Question: I'm working on a project that generates on the backend a table which contains the months in the first line and the days of that months in the row below (see image).

When I click on a date cell, I need to get the name of the month from the '<th>' above the clicked '<td>'. The problem is that the '<th>'s all have different 'colspan' values. I can't change the backend script, so I need to do this client-side with JavaScript.
Here there is an example of the table, and a function I started to handle the click:
'''
var day = -1;
function selectDay(day) {
console.log(day.innerHTML);
console.log(day.attributes.alt.nodeValue);
}
'''
'''
.calendar {
position: absolute;
width: 98vw;
margin-left: 1vw;
margin-right: 1vw;
overflow-x: auto;
white-space: nowrap;
border: 1px solid black;
}
body {
font-family: "Verdana", Geneva, sans-serif;
}
.calendar {
white-space: nowrap;
}
.calendar table tr th, td {
border: 1px solid black;
text-align: center;
padding: 10px;
min-width: 21px;
text-shadow: 0px 0px 10px #fff;
}
'''
'''
<div class="calendar"><!--class="active"-->
<table>
<tbody><tr> <th colspan="24" style="background-color: #1b1bef ;">Settembre 2019</th> <th colspan="31" style="background-color: #4112a0 ;">Ottobre 2019</th> <th colspan="30" style="background-color: #761ca2 ;">Novembre 2019</th> <th colspan="31" style="background-color: #b23593 ;">Dicembre 2019</th> <th colspan="31" style="background-color: #ed008c ;">Gennaio 2020</th> <th colspan="29" style="background-color: #d0191b ;">Febbraio 2020</th> <th colspan="31" style="background-color: #f06730 ;">Marzo 2020</th> <th colspan="30" style="background-color: #f08622 ;">Aprile 2020</th> <th colspan="31" style="background-color: #e9eb28 ;">Maggio 2020</th> <th colspan="30" style="background-color: #b4e742 ;">Giugno 2020</th> <th colspan="31" style="background-color: #5fc650 ;">Luglio 2020</th> <th colspan="31" style="background-color: #1fa5a6 ;">Agosto 2020</th> <th colspan="30" style="background-color: #1b1bef ;">Settembre 2020</th> <th colspan="31" style="background-color: #4112a0 ;">Ottobre 2020</th> <th colspan="30" style="background-color: #761ca2 ;">Novembre 2020</th> <th colspan="31" style="background-color: #b23593 ;">Dicembre 2020</th> </tr> <tr> <td onclick="selectDay(this)" alt="something somethig"> 7 </td> <td onclick="selectDay(this)" alt="something somethig"> 8 </td> <td onclick="selectDay(this)" alt="something somethig"> 9 </td> <td onclick="selectDay(this)" alt="something somethig"> 10 </td> <td onclick="selectDay(this)" alt="something somethig"> 11 </td> <td onclick="selectDay(this)" alt="something somethig"> 12 </td> <td onclick="selectDay(this)" alt="something somethig"> 13 </td> <td onclick="selectDay(this)" alt="something somethig"> 14 </td> <td onclick="selectDay(this)" alt="something somethig"> 15 </td> <td onclick="selectDay(this)" alt="something somethig"> 16 </td> <td onclick="selectDay(this)" alt="something somethig"> 17 </td> <td onclick="selectDay(this)" alt="something somethig"> 18 </td> <td onclick="selectDay(this)" alt="something somethig"> 19 </td> <td onclick="selectDay(this)" alt="something somethig"> 20 </td> <td onclick="selectDay(this)" alt="something somethig"> 21 </td> <td onclick="selectDay(this)" alt="something somethig"> 22 </td> <td onclick="selectDay(this)" alt="something somethig"> 23 </td> <td onclick="selectDay(this)" alt="something somethig"> 24 </td> <td onclick="selectDay(this)" alt="something somethig"> 25 </td> <td onclick="selectDay(this)" alt="something somethig"> 26 </td> <td onclick="selectDay(this)" alt="something somethig"> 27 </td> <td onclick="selectDay(this)" alt="something somethig"> 28 </td> <td onclick="selectDay(this)" alt="something somethig"> 29 </td> <td onclick="selectDay(this)" alt="something somethig"> 30 </td> <td onclick="selectDay(this)"> 1 </td> <td onclick="selectDay(this)"> 2 </td> <td onclick="selectDay(this)"> 3 </td> <td onclick="selectDay(this)"> 4 </td> <td onclick="selectDay(this)"> 5 </td> <td onclick="selectDay(this)"> 6 </td> <td onclick="selectDay(this)"> 7 </td> <td onclick="selectDay(this)"> 8 </td> <td onclick="selectDay(this)"> 9 </td> <td onclick="selectDay(this)"> 10 </td> <td onclick="selectDay(this)"> 11 </td> <td onclick="selectDay(this)"> 12 </td> <td onclick="selectDay(this)"> 13 </td> <td onclick="selectDay(this)"> 14 </td> <td onclick="selectDay(this)"> 15 </td> <td onclick="selectDay(this)"> 16 </td> <td onclick="selectDay(this)"> 17 </td> <td onclick="selectDay(this)"> 18 </td> <td onclick="selectDay(this)"> 19 </td> <td onclick="selectDay(this)"> 20 </td> <td onclick="selectDay(this)"> 21 </td> <td onclick="selectDay(this)"> 22 </td> <td onclick="selectDay(this)"> 23 </td> <td onclick="selectDay(this)"> 24 </td> <td onclick="selectDay(this)"> 25 </td> <td onclick="selectDay(this)"> 26 </td> <td onclick="selectDay(this)"> 27 </td> <td onclick="selectDay(this)"> 28 </td> <td onclick="selectDay(this)"> 29 </td> <td onclick="selectDay(this)"> 30 </td> <td onclick="selectDay(this)"> 31 </td> <td onclick="selectDay(this)"> 1 </td> <td onclick="selectDay(this)"> 2 </td> <td onclick="selectDay(this)"> 3 </td> <td onclick="selectDay(this)"> 4 </td> <td onclick="selectDay(this)"> 5 </td> <td onclick="selectDay(this)"> 6 </td> <td onclick="selectDay(this)"> 7 </td> <td onclick="selectDay(this)"> 8 </td> <td onclick="selectDay(this)"> 9 </td> <td onclick="selectDay(this)"> 10 </td> <td onclick="selectDay(this)"> 11 </td> <td onclick="selectDay(this)"> 12 </td> <td onclick="selectDay(this)"> 13 </td> <td onclick="selectDay(this)"> 14 </td> <td onclick="selectDay(this)"> 15 </td> <td onclick="selectDay(this)"> 16 </td> <td onclick="selectDay(this)"> 17 </td> <td onclick="selectDay(this)"> 18 </td> <td onclick="selectDay(this)"> 19 </td> <td onclick="selectDay(this)"> 20 </td> <td onclick="selectDay(this)"> 21 </td> <td onclick="selectDay(this)"> 22 </td> <td onclick="selectDay(this)"> 23 </td> <td onclick="selectDay(this)"> 24 </td> <td onclick="selectDay(this)"> 25 </td> <td onclick="selectDay(this)"> 26 </td> <td onclick="selectDay(this)"> 27 </td> <td onclick="selectDay(this)"> 28 </td> <td onclick="selectDay(this)"> 29 </td> <td onclick="selectDay(this)"> 30 </td> <td onclick="selectDay(this)"> 1 </td> <td onclick="selectDay(this)"> 2 </td> <td onclick="selectDay(this)"> 3 </td> <td onclick="selectDay(this)"> 4 </td> <td onclick="selectDay(this)"> 5 </td> <td onclick="selectDay(this)"> 6 </td> <td onclick="selectDay(this)"> 7 </td> <td onclick="selectDay(this)"> 8 </td> <td onclick="selectDay(this)"> 9 </td> <td onclick="selectDay(this)"> 10 </td> <td onclick="selectDay(this)"> 11 </td> <td onclick="selectDay(this)"> 12 </td> <td onclick="selectDay(this)"> 13 </td> <td onclick="selectDay(this)"> 14 </td> <td onclick="selectDay(this)"> 15 </td> <td onclick="selectDay(this)"> 16 </td> <td onclick="selectDay(this)"> 17 </td> <td onclick="selectDay(this)"> 18 </td> <td onclick="selectDay(this)"> 19 </td> <td onclick="selectDay(this)"> 20 </td> <td onclick="selectDay(this)"> 21 </td> <td onclick="selectDay(this)"> 22 </td> <td onclick="selectDay(this)"> 23 </td> <td onclick="selectDay(this)"> 24 </td> <td onclick="selectDay(this)"> 25 </td> <td onclick="selectDay(this)"> 26 </td> <td onclick="selectDay(this)"> 27 </td> <td onclick="selectDay(this)"> 28 </td> <td onclick="selectDay(this)"> 29 </td> <td onclick="selectDay(this)"> 30 </td> <td onclick="selectDay(this)"> 31 </td> <td onclick="selectDay(this)"> 1 </td> <td onclick="selectDay(this)"> 2 </td> <td onclick="selectDay(this)"> 3 </td> <td onclick="selectDay(this)"> 4 </td> <td onclick="selectDay(this)"> 5 </td> <td onclick="selectDay(this)"> 6 </td> <td onclick="selectDay(this)"> 7 </td> <td onclick="selectDay(this)"> 8 </td> <td onclick="selectDay(this)"> 9 </td> <td onclick="selectDay(this)"> 10 </td> <td onclick="selectDay(this)"> 11 </td> <td onclick="selectDay(this)"> 12 </td> <td onclick="selectDay(this)"> 13 </td> <td onclick="selectDay(this)"> 14 </td> <td onclick="selectDay(this)"> 15 </td> <td onclick="selectDay(this)"> 16 </td> <td onclick="selectDay(this)"> 17 </td> <td onclick="selectDay(this)"> 18 </td> <td onclick="selectDay(this)"> 19 </td> <td onclick="selectDay(this)"> 20 </td> <td onclick="selectDay(this)"> 21 </td> <td onclick="selectDay(this)"> 22 </td> <td onclick="selectDay(this)"> 23 </td> <td onclick="selectDay(this)"> 24 </td> <td onclick="selectDay(this)"> 25 </td> <td onclick="selectDay(this)"> 26 </td> <td onclick="selectDay(this)"> 27 </td> <td onclick="selectDay(this)"> 28 </td> <td onclick="selectDay(this)"> 29 </td> <td onclick="selectDay(this)"> 30 </td> <td onclick="selectDay(this)"> 31 </td> <td onclick="selectDay(this)"> 1 </td> <td onclick="selectDay(this)"> 2 </td> <td onclick="selectDay(this)"> 3 </td> <td onclick="selectDay(this)"> 4 </td> <td onclick="selectDay(this)"> 5 </td> <td onclick="selectDay(this)"> 6 </td> <td onclick="selectDay(this)"> 7 </td> <td onclick="selectDay(this)"> 8 </td> <td onclick="selectDay(this)"> 9 </td> <td onclick="selectDay(this)"> 10 </td> <td onclick="selectDay(this)"> 11 </td> <td onclick="selectDay(this)"> 12 </td> <td onclick="selectDay(this)"> 13 </td> <td onclick="selectDay(this)"> 14 </td> <td onclick="selectDay(this)"> 15 </td> <td onclick="selectDay(this)"> 16 </td> <td onclick="selectDay(this)"> 17 </td> <td onclick="selectDay(this)"> 18 </td> <td onclick="selectDay(this)"> 19 </td> <td onclick="selectDay(this)"> 20 </td> <td onclick="selectDay(this)"> 21 </td> <td onclick="selectDay(this)"> 22 </td> <td onclick="selectDay(this)"> 23 </td> <td onclick="selectDay(this)"> 24 </td> <td onclick="selectDay(this)"> 25 </td> <td onclick="selectDay(this)"> 26 </td> <td onclick="selectDay(this)"> 27 </td> <td onclick="selectDay(this)"> 28 </td> <td onclick="selectDay(this)"> 29 </td> <td onclick="selectDay(this)"> 1 </td> <td onclick="selectDay(this)"> 2 </td> <td onclick="selectDay(this)"> 3 </td> <td onclick="selectDay(this)"> 4 </td> <td onclick="selectDay(this)"> 5 </td> <td onclick="selectDay(this)"> 6 </td> <td onclick="selectDay(this)"> 7 </td> <td onclick="selectDay(this)"> 8 </td> <td onclick="selectDay(this)"> 9 </td> <td onclick="selectDay(this)"> 10 </td> <td onclick="selectDay(this)"> 11 </td> <td onclick="selectDay(this)"> 12 </td> <td onclick="selectDay(this)"> 13 </td> <td onclick="selectDay(this)"> 14 </td> <td onclick="selectDay(this)"> 15 </td> <td onclick="selectDay(this)"> 16 </td> <td onclick="selectDay(this)"> 17 </td> <td onclick="selectDay(this)"> 18 </td> <td onclick="selectDay(this)"> 19 </td> <td onclick="selectDay(this)"> 20 </td> <td onclick="selectDay(this)"> 21 </td> <td onclick="selectDay(this)"> 22 </td> <td onclick="selectDay(this)"> 23 </td> <td onclick="selectDay(this)"> 24 </td> <td onclick="selectDay(this)"> 25 </td> <td onclick="selectDay(this)"> 26 </td> <td onclick="selectDay(this)"> 27 </td> <td onclick="selectDay(this)"> 28 </td> <td onclick="selectDay(this)"> 29 </td> <td onclick="selectDay(this)"> 30 </td> <td onclick="selectDay(this)"> 31 </td> <td onclick="selectDay(this)"> 1 </td> <td onclick="selectDay(this)"> 2 </td> <td onclick="selectDay(this)"> 3 </td> <td onclick="selectDay(this)"> 4 </td> <td onclick="selectDay(this)"> 5 </td> <td onclick="selectDay(this)"> 6 </td> <td onclick="selectDay(this)"> 7 </td> <td onclick="selectDay(this)"> 8 </td> <td onclick="selectDay(this)"> 9 </td> <td onclick="selectDay(this)"> 10 </td> <td onclick="selectDay(this)"> 11 </td> <td onclick="selectDay(this)"> 12 </td> <td onclick="selectDay(this)"> 13 </td> <td onclick="selectDay(this)"> 14 </td> <td onclick="selectDay(this)"> 15 </td> <td onclick="selectDay(this)"> 16 </td> <td onclick="selectDay(this)"> 17 </td> <td onclick="selectDay(this)"> 18 </td> <td onclick="selectDay(this)"> 19 </td> <td onclick="selectDay(this)"> 20 </td> <td onclick="selectDay(this)"> 21 </td> <td onclick="selectDay(this)"> 22 </td> <td onclick="selectDay(this)"> 23 </td> <td onclick="selectDay(this)"> 24 </td> <td onclick="selectDay(this)"> 25 </td> <td onclick="selectDay(this)"> 26 </td> <td onclick="selectDay(this)"> 27 </td> <td onclick="selectDay(this)"> 28 </td> <td onclick="selectDay(this)"> 29 </td> <td onclick="selectDay(this)"> 30 </td> <td onclick="selectDay(this)"> 1 </td> <td onclick="selectDay(this)"> 2 </td> <td onclick="selectDay(this)"> 3 </td> <td onclick="selectDay(this)"> 4 </td> <td onclick="selectDay(this)"> 5 </td> <td onclick="selectDay(this)"> 6 </td> <td onclick="selectDay(this)"> 7 </td> <td onclick="selectDay(this)"> 8 </td> <td onclick="selectDay(this)"> 9 </td> <td onclick="selectDay(this)"> 10 </td> <td onclick="selectDay(this)"> 11 </td> <td onclick="selectDay(this)"> 12 </td> <td onclick="selectDay(this)"> 13 </td> <td onclick="selectDay(this)"> 14 </td> <td onclick="selectDay(this)"> 15 </td> <td onclick="selectDay(this)"> 16 </td> <td onclick="selectDay(this)"> 17 </td> <td onclick="selectDay(this)"> 18 </td> <td onclick="selectDay(this)"> 19 </td> <td onclick="selectDay(this)"> 20 </td> <td onclick="selectDay(this)"> 21 </td> <td onclick="selectDay(this)"> 22 </td> <td onclick="selectDay(this)"> 23 </td> <td onclick="selectDay(this)"> 24 </td> <td onclick="selectDay(this)"> 25 </td> <td onclick="selectDay(this)"> 26 </td> <td onclick="selectDay(this)"> 27 </td> <td onclick="selectDay(this)"> 28 </td> <td onclick="selectDay(this)"> 29 </td> <td onclick="selectDay(this)"> 30 </td> <td onclick="selectDay(this)"> 31 </td> <td onclick="selectDay(this)"> 1 </td> <td onclick="selectDay(this)"> 2 </td> <td onclick="selectDay(this)"> 3 </td> <td onclick="selectDay(this)"> 4 </td> <td onclick="selectDay(this)"> 5 </td> <td onclick="selectDay(this)"> 6 </td> <td onclick="selectDay(this)"> 7 </td> <td onclick="selectDay(this)"> 8 </td> <td onclick="selectDay(this)"> 9 </td> <td onclick="selectDay(this)"> 10 </td> <td onclick="selectDay(this)"> 11 </td> <td onclick="selectDay(this)"> 12 </td> <td onclick="selectDay(this)"> 13 </td> <td onclick="selectDay(this)"> 14 </td> <td onclick="selectDay(this)"> 15 </td> <td onclick="selectDay(this)"> 16 </td> <td onclick="selectDay(this)"> 17 </td> <td onclick="selectDay(this)"> 18 </td> <td onclick="selectDay(this)"> 19 </td> <td onclick="selectDay(this)"> 20 </td> <td onclick="selectDay(this)"> 21 </td> <td onclick="selectDay(this)"> 22 </td> <td onclick="selectDay(this)"> 23 </td> <td onclick="selectDay(this)"> 24 </td> <td onclick="selectDay(this)"> 25 </td> <td onclick="selectDay(this)"> 26 </td> <td onclick="selectDay(this)"> 27 </td> <td onclick="selectDay(this)"> 28 </td> <td onclick="selectDay(this)"> 29 </td> <td onclick="selectDay(this)"> 30 </td> <td onclick="selectDay(this)"> 1 </td> <td onclick="selectDay(this)"> 2 </td> <td onclick="selectDay(this)"> 3 </td> <td onclick="selectDay(this)"> 4 </td> <td onclick="selectDay(this)"> 5 </td> <td onclick="selectDay(this)"> 6 </td> <td onclick="selectDay(this)"> 7 </td> <td onclick="selectDay(this)"> 8 </td> <td onclick="selectDay(this)"> 9 </td> <td onclick="selectDay(this)"> 10 </td> <td onclick="selectDay(this)"> 11 </td> <td onclick="selectDay(this)"> 12 </td> <td onclick="selectDay(this)"> 13 </td> <td onclick="selectDay(this)"> 14 </td> <td onclick="selectDay(this)"> 15 </td> <td onclick="selectDay(this)"> 16 </td> <td onclick="selectDay(this)"> 17 </td> <td onclick="selectDay(this)"> 18 </td> <td onclick="selectDay(this)"> 19 </td> <td onclick="selectDay(this)"> 20 </td> <td onclick="selectDay(this)"> 21 </td> <td onclick="selectDay(this)"> 22 </td> <td onclick="selectDay(this)"> 23 </td> <td onclick="selectDay(this)"> 24 </td> <td onclick="selectDay(this)"> 25 </td> <td onclick="selectDay(this)"> 26 </td> <td onclick="selectDay(this)"> 27 </td> <td onclick="selectDay(this)"> 28 </td> <td onclick="selectDay(this)"> 29 </td> <td onclick="selectDay(this)"> 30 </td> <td onclick="selectDay(this)"> 31 </td> <td onclick="selectDay(this)"> 1 </td> <td onclick="selectDay(this)"> 2 </td> <td onclick="selectDay(this)"> 3 </td> <td onclick="selectDay(this)"> 4 </td> <td onclick="selectDay(this)"> 5 </td> <td onclick="selectDay(this)"> 6 </td> <td onclick="selectDay(this)"> 7 </td> <td onclick="selectDay(this)"> 8 </td> <td onclick="selectDay(this)"> 9 </td> <td onclick="selectDay(this)"> 10 </td> <td onclick="selectDay(this)"> 11 </td> <td onclick="selectDay(this)"> 12 </td> <td onclick="selectDay(this)"> 13 </td> <td onclick="selectDay(this)"> 14 </td> <td onclick="selectDay(this)"> 15 </td> <td onclick="selectDay(this)"> 16 </td> <td onclick="selectDay(this)"> 17 </td> <td onclick="selectDay(this)"> 18 </td> <td onclick="selectDay(this)"> 19 </td> <td onclick="selectDay(this)"> 20 </td> <td onclick="selectDay(this)"> 21 </td> <td onclick="selectDay(this)"> 22 </td> <td onclick="selectDay(this)"> 23 </td> <td onclick="selectDay(this)"> 24 </td> <td onclick="selectDay(this)"> 25 </td> <td onclick="selectDay(this)"> 26 </td> <td onclick="selectDay(this)"> 27 </td> <td onclick="selectDay(this)"> 28 </td> <td onclick="selectDay(this)"> 29 </td> <td onclick="selectDay(this)"> 30 </td> <td onclick="selectDay(this)"> 31 </td> <td onclick="selectDay(this)"> 1 </td> <td onclick="selectDay(this)"> 2 </td> <td onclick="selectDay(this)"> 3 </td> <td onclick="selectDay(this)"> 4 </td> <td onclick="selectDay(this)"> 5 </td> <td onclick="selectDay(this)"> 6 </td> <td onclick="selectDay(this)"> 7 </td> <td onclick="selectDay(this)"> 8 </td> <td onclick="selectDay(this)"> 9 </td> <td onclick="selectDay(this)"> 10 </td> <td onclick="selectDay(this)"> 11 </td> <td onclick="selectDay(this)"> 12 </td> <td onclick="selectDay(this)"> 13 </td> <td onclick="selectDay(this)"> 14 </td> <td onclick="selectDay(this)"> 15 </td> <td onclick="selectDay(this)"> 16 </td> <td onclick="selectDay(this)"> 17 </td> <td onclick="selectDay(this)"> 18 </td> <td onclick="selectDay(this)"> 19 </td> <td onclick="selectDay(this)"> 20 </td> <td onclick="selectDay(this)"> 21 </td> <td onclick="selectDay(this)"> 22 </td> <td onclick="selectDay(this)"> 23 </td> <td onclick="selectDay(this)"> 24 </td> <td onclick="selectDay(this)"> 25 </td> <td onclick="selectDay(this)"> 26 </td> <td onclick="selectDay(this)"> 27 </td> <td onclick="selectDay(this)"> 28 </td> <td onclick="selectDay(this)"> 29 </td> <td onclick="selectDay(this)"> 30 </td> <td onclick="selectDay(this)"> 1 </td> <td onclick="selectDay(this)"> 2 </td> <td onclick="selectDay(this)"> 3 </td> <td onclick="selectDay(this)"> 4 </td> <td onclick="selectDay(this)"> 5 </td> <td onclick="selectDay(this)"> 6 </td> <td onclick="selectDay(this)"> 7 </td> <td onclick="selectDay(this)"> 8 </td> <td onclick="selectDay(this)"> 9 </td> <td onclick="selectDay(this)"> 10 </td> <td onclick="selectDay(this)"> 11 </td> <td onclick="selectDay(this)"> 12 </td> <td onclick="selectDay(this)"> 13 </td> <td onclick="selectDay(this)"> 14 </td> <td onclick="selectDay(this)"> 15 </td> <td onclick="selectDay(this)"> 16 </td> <td onclick="selectDay(this)"> 17 </td> <td onclick="selectDay(this)"> 18 </td> <td onclick="selectDay(this)"> 19 </td> <td onclick="selectDay(this)"> 20 </td> <td onclick="selectDay(this)"> 21 </td> <td onclick="selectDay(this)"> 22 </td> <td onclick="selectDay(this)"> 23 </td> <td onclick="selectDay(this)"> 24 </td> <td onclick="selectDay(this)"> 25 </td> <td onclick="selectDay(this)"> 26 </td> <td onclick="selectDay(this)"> 27 </td> <td onclick="selectDay(this)"> 28 </td> <td onclick="selectDay(this)"> 29 </td> <td onclick="selectDay(this)"> 30 </td> <td onclick="selectDay(this)"> 31 </td> <td onclick="selectDay(this)"> 1 </td> <td onclick="selectDay(this)"> 2 </td> <td onclick="selectDay(this)"> 3 </td> <td onclick="selectDay(this)"> 4 </td> <td onclick="selectDay(this)"> 5 </td> <td onclick="selectDay(this)"> 6 </td> <td onclick="selectDay(this)"> 7 </td> <td onclick="selectDay(this)"> 8 </td> <td onclick="selectDay(this)"> 9 </td> <td onclick="selectDay(this)"> 10 </td> <td onclick="selectDay(this)"> 11 </td> <td onclick="selectDay(this)"> 12 </td> <td onclick="selectDay(this)"> 13 </td> <td onclick="selectDay(this)"> 14 </td> <td onclick="selectDay(this)"> 15 </td> <td onclick="selectDay(this)"> 16 </td> <td onclick="selectDay(this)"> 17 </td> <td onclick="selectDay(this)"> 18 </td> <td onclick="selectDay(this)"> 19 </td> <td onclick="selectDay(this)"> 20 </td> <td onclick="selectDay(this)"> 21 </td> <td onclick="selectDay(this)"> 22 </td> <td onclick="selectDay(this)"> 23 </td> <td onclick="selectDay(this)"> 24 </td> <td onclick="selectDay(this)"> 25 </td> <td onclick="selectDay(this)"> 26 </td> <td onclick="selectDay(this)"> 27 </td> <td onclick="selectDay(this)"> 28 </td> <td onclick="selectDay(this)"> 29 </td> <td onclick="selectDay(this)"> 30 </td> <td onclick="selectDay(this)"> 1 </td> <td onclick="selectDay(this)"> 2 </td> <td onclick="selectDay(this)"> 3 </td> <td onclick="selectDay(this)"> 4 </td> <td onclick="selectDay(this)"> 5 </td> <td onclick="selectDay(this)"> 6 </td> <td onclick="selectDay(this)"> 7 </td> <td onclick="selectDay(this)"> 8 </td> <td onclick="selectDay(this)"> 9 </td> <td onclick="selectDay(this)"> 10 </td> <td onclick="selectDay(this)"> 11 </td> <td onclick="selectDay(this)"> 12 </td> <td onclick="selectDay(this)"> 13 </td> <td onclick="selectDay(this)"> 14 </td> <td onclick="selectDay(this)"> 15 </td> <td onclick="selectDay(this)"> 16 </td> <td onclick="selectDay(this)"> 17 </td> <td onclick="selectDay(this)"> 18 </td> <td onclick="selectDay(this)"> 19 </td> <td onclick="selectDay(this)"> 20 </td> <td onclick="selectDay(this)"> 21 </td> <td onclick="selectDay(this)"> 22 </td> <td onclick="selectDay(this)"> 23 </td> <td onclick="selectDay(this)"> 24 </td> <td onclick="selectDay(this)"> 25 </td> <td onclick="selectDay(this)"> 26 </td> <td onclick="selectDay(this)"> 27 </td> <td onclick="selectDay(this)"> 28 </td> <td onclick="selectDay(this)"> 29 </td> <td onclick="selectDay(this)"> 30 </td> <td onclick="selectDay(this)"> 31 </td>
</tr></tbody></table>
</div>
'''
If anyone can help to make this work, thanks.
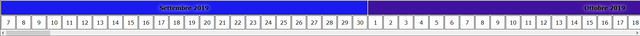
Answer: Like this:
'''
var day = -1;
function selectDay(day) {
// count the column index of the clicked day
var col = 0;
var el = day;
while((el = el.previousSibling) != null )
col++;
col++;
col/=2;
// use the colspan values to determine in which month we are
var months = document.querySelectorAll('th');
var j = 0;
while(col > 0){
col -= months[j].getAttribute('colspan');
j++;
}
var month = months[j-1];
console.log(day.innerHTML+month.innerHTML);
}
'''
'''
.calendar {
position: absolute;
width: 98vw;
margin-left: 1vw;
margin-right: 1vw;
overflow-x: auto;
white-space: nowrap;
border: 1px solid black;
}
body {
font-family: "Verdana", Geneva, sans-serif;
}
.calendar {
white-space: nowrap;
}
.calendar table tr th, td {
border: 1px solid black;
text-align: center;
padding: 10px;
min-width: 21px;
text-shadow: 0px 0px 10px #fff;
}
'''
'''
<div class="calendar"><!--class="active"-->
<table>
<tbody><tr> <th colspan="24" style="background-color: #1b1bef ;">Settembre 2019</th> <th colspan="31" style="background-color: #4112a0 ;">Ottobre 2019</th> <th colspan="30" style="background-color: #761ca2 ;">Novembre 2019</th> <th colspan="31" style="background-color: #b23593 ;">Dicembre 2019</th> <th colspan="31" style="background-color: #ed008c ;">Gennaio 2020</th> <th colspan="29" style="background-color: #d0191b ;">Febbraio 2020</th> <th colspan="31" style="background-color: #f06730 ;">Marzo 2020</th> <th colspan="30" style="background-color: #f08622 ;">Aprile 2020</th> <th colspan="31" style="background-color: #e9eb28 ;">Maggio 2020</th> <th colspan="30" style="background-color: #b4e742 ;">Giugno 2020</th> <th colspan="31" style="background-color: #5fc650 ;">Luglio 2020</th> <th colspan="31" style="background-color: #1fa5a6 ;">Agosto 2020</th> <th colspan="30" style="background-color: #1b1bef ;">Settembre 2020</th> <th colspan="31" style="background-color: #4112a0 ;">Ottobre 2020</th> <th colspan="30" style="background-color: #761ca2 ;">Novembre 2020</th> <th colspan="31" style="background-color: #b23593 ;">Dicembre 2020</th> </tr> <tr> <td onclick="selectDay(this)" alt="something somethig"> 7 </td> <td onclick="selectDay(this)" alt="something somethig"> 8 </td> <td onclick="selectDay(this)" alt="something somethig"> 9 </td> <td onclick="selectDay(this)" alt="something somethig"> 10 </td> <td onclick="selectDay(this)" alt="something somethig"> 11 </td> <td onclick="selectDay(this)" alt="something somethig"> 12 </td> <td onclick="selectDay(this)" alt="something somethig"> 13 </td> <td onclick="selectDay(this)" alt="something somethig"> 14 </td> <td onclick="selectDay(this)" alt="something somethig"> 15 </td> <td onclick="selectDay(this)" alt="something somethig"> 16 </td> <td onclick="selectDay(this)" alt="something somethig"> 17 </td> <td onclick="selectDay(this)" alt="something somethig"> 18 </td> <td onclick="selectDay(this)" alt="something somethig"> 19 </td> <td onclick="selectDay(this)" alt="something somethig"> 20 </td> <td onclick="selectDay(this)" alt="something somethig"> 21 </td> <td onclick="selectDay(this)" alt="something somethig"> 22 </td> <td onclick="selectDay(this)" alt="something somethig"> 23 </td> <td onclick="selectDay(this)" alt="something somethig"> 24 </td> <td onclick="selectDay(this)" alt="something somethig"> 25 </td> <td onclick="selectDay(this)" alt="something somethig"> 26 </td> <td onclick="selectDay(this)" alt="something somethig"> 27 </td> <td onclick="selectDay(this)" alt="something somethig"> 28 </td> <td onclick="selectDay(this)" alt="something somethig"> 29 </td> <td onclick="selectDay(this)" alt="something somethig"> 30 </td> <td onclick="selectDay(this)"> 1 </td> <td onclick="selectDay(this)"> 2 </td> <td onclick="selectDay(this)"> 3 </td> <td onclick="selectDay(this)"> 4 </td> <td onclick="selectDay(this)"> 5 </td> <td onclick="selectDay(this)"> 6 </td> <td onclick="selectDay(this)"> 7 </td> <td onclick="selectDay(this)"> 8 </td> <td onclick="selectDay(this)"> 9 </td> <td onclick="selectDay(this)"> 10 </td> <td onclick="selectDay(this)"> 11 </td> <td onclick="selectDay(this)"> 12 </td> <td onclick="selectDay(this)"> 13 </td> <td onclick="selectDay(this)"> 14 </td> <td onclick="selectDay(this)"> 15 </td> <td onclick="selectDay(this)"> 16 </td> <td onclick="selectDay(this)"> 17 </td> <td onclick="selectDay(this)"> 18 </td> <td onclick="selectDay(this)"> 19 </td> <td onclick="selectDay(this)"> 20 </td> <td onclick="selectDay(this)"> 21 </td> <td onclick="selectDay(this)"> 22 </td> <td onclick="selectDay(this)"> 23 </td> <td onclick="selectDay(this)"> 24 </td> <td onclick="selectDay(this)"> 25 </td> <td onclick="selectDay(this)"> 26 </td> <td onclick="selectDay(this)"> 27 </td> <td onclick="selectDay(this)"> 28 </td> <td onclick="selectDay(this)"> 29 </td> <td onclick="selectDay(this)"> 30 </td> <td onclick="selectDay(this)"> 31 </td> <td onclick="selectDay(this)"> 1 </td> <td onclick="selectDay(this)"> 2 </td> <td onclick="selectDay(this)"> 3 </td> <td onclick="selectDay(this)"> 4 </td> <td onclick="selectDay(this)"> 5 </td> <td onclick="selectDay(this)"> 6 </td> <td onclick="selectDay(this)"> 7 </td> <td onclick="selectDay(this)"> 8 </td> <td onclick="selectDay(this)"> 9 </td> <td onclick="selectDay(this)"> 10 </td> <td onclick="selectDay(this)"> 11 </td> <td onclick="selectDay(this)"> 12 </td> <td onclick="selectDay(this)"> 13 </td> <td onclick="selectDay(this)"> 14 </td> <td onclick="selectDay(this)"> 15 </td> <td onclick="selectDay(this)"> 16 </td> <td onclick="selectDay(this)"> 17 </td> <td onclick="selectDay(this)"> 18 </td> <td onclick="selectDay(this)"> 19 </td> <td onclick="selectDay(this)"> 20 </td> <td onclick="selectDay(this)"> 21 </td> <td onclick="selectDay(this)"> 22 </td> <td onclick="selectDay(this)"> 23 </td> <td onclick="selectDay(this)"> 24 </td> <td onclick="selectDay(this)"> 25 </td> <td onclick="selectDay(this)"> 26 </td> <td onclick="selectDay(this)"> 27 </td> <td onclick="selectDay(this)"> 28 </td> <td onclick="selectDay(this)"> 29 </td> <td onclick="selectDay(this)"> 30 </td> <td onclick="selectDay(this)"> 1 </td> <td onclick="selectDay(this)"> 2 </td> <td onclick="selectDay(this)"> 3 </td> <td onclick="selectDay(this)"> 4 </td> <td onclick="selectDay(this)"> 5 </td> <td onclick="selectDay(this)"> 6 </td> <td onclick="selectDay(this)"> 7 </td> <td onclick="selectDay(this)"> 8 </td> <td onclick="selectDay(this)"> 9 </td> <td onclick="selectDay(this)"> 10 </td> <td onclick="selectDay(this)"> 11 </td> <td onclick="selectDay(this)"> 12 </td> <td onclick="selectDay(this)"> 13 </td> <td onclick="selectDay(this)"> 14 </td> <td onclick="selectDay(this)"> 15 </td> <td onclick="selectDay(this)"> 16 </td> <td onclick="selectDay(this)"> 17 </td> <td onclick="selectDay(this)"> 18 </td> <td onclick="selectDay(this)"> 19 </td> <td onclick="selectDay(this)"> 20 </td> <td onclick="selectDay(this)"> 21 </td> <td onclick="selectDay(this)"> 22 </td> <td onclick="selectDay(this)"> 23 </td> <td onclick="selectDay(this)"> 24 </td> <td onclick="selectDay(this)"> 25 </td> <td onclick="selectDay(this)"> 26 </td> <td onclick="selectDay(this)"> 27 </td> <td onclick="selectDay(this)"> 28 </td> <td onclick="selectDay(this)"> 29 </td> <td onclick="selectDay(this)"> 30 </td> <td onclick="selectDay(this)"> 31 </td> <td onclick="selectDay(this)"> 1 </td> <td onclick="selectDay(this)"> 2 </td> <td onclick="selectDay(this)"> 3 </td> <td onclick="selectDay(this)"> 4 </td> <td onclick="selectDay(this)"> 5 </td> <td onclick="selectDay(this)"> 6 </td> <td onclick="selectDay(this)"> 7 </td> <td onclick="selectDay(this)"> 8 </td> <td onclick="selectDay(this)"> 9 </td> <td onclick="selectDay(this)"> 10 </td> <td onclick="selectDay(this)"> 11 </td> <td onclick="selectDay(this)"> 12 </td> <td onclick="selectDay(this)"> 13 </td> <td onclick="selectDay(this)"> 14 </td> <td onclick="selectDay(this)"> 15 </td> <td onclick="selectDay(this)"> 16 </td> <td onclick="selectDay(this)"> 17 </td> <td onclick="selectDay(this)"> 18 </td> <td onclick="selectDay(this)"> 19 </td> <td onclick="selectDay(this)"> 20 </td> <td onclick="selectDay(this)"> 21 </td> <td onclick="selectDay(this)"> 22 </td> <td onclick="selectDay(this)"> 23 </td> <td onclick="selectDay(this)"> 24 </td> <td onclick="selectDay(this)"> 25 </td> <td onclick="selectDay(this)"> 26 </td> <td onclick="selectDay(this)"> 27 </td> <td onclick="selectDay(this)"> 28 </td> <td onclick="selectDay(this)"> 29 </td> <td onclick="selectDay(this)"> 30 </td> <td onclick="selectDay(this)"> 31 </td> <td onclick="selectDay(this)"> 1 </td> <td onclick="selectDay(this)"> 2 </td> <td onclick="selectDay(this)"> 3 </td> <td onclick="selectDay(this)"> 4 </td> <td onclick="selectDay(this)"> 5 </td> <td onclick="selectDay(this)"> 6 </td> <td onclick="selectDay(this)"> 7 </td> <td onclick="selectDay(this)"> 8 </td> <td onclick="selectDay(this)"> 9 </td> <td onclick="selectDay(this)"> 10 </td> <td onclick="selectDay(this)"> 11 </td> <td onclick="selectDay(this)"> 12 </td> <td onclick="selectDay(this)"> 13 </td> <td onclick="selectDay(this)"> 14 </td> <td onclick="selectDay(this)"> 15 </td> <td onclick="selectDay(this)"> 16 </td> <td onclick="selectDay(this)"> 17 </td> <td onclick="selectDay(this)"> 18 </td> <td onclick="selectDay(this)"> 19 </td> <td onclick="selectDay(this)"> 20 </td> <td onclick="selectDay(this)"> 21 </td> <td onclick="selectDay(this)"> 22 </td> <td onclick="selectDay(this)"> 23 </td> <td onclick="selectDay(this)"> 24 </td> <td onclick="selectDay(this)"> 25 </td> <td onclick="selectDay(this)"> 26 </td> <td onclick="selectDay(this)"> 27 </td> <td onclick="selectDay(this)"> 28 </td> <td onclick="selectDay(this)"> 29 </td> <td onclick="selectDay(this)"> 1 </td> <td onclick="selectDay(this)"> 2 </td> <td onclick="selectDay(this)"> 3 </td> <td onclick="selectDay(this)"> 4 </td> <td onclick="selectDay(this)"> 5 </td> <td onclick="selectDay(this)"> 6 </td> <td onclick="selectDay(this)"> 7 </td> <td onclick="selectDay(this)"> 8 </td> <td onclick="selectDay(this)"> 9 </td> <td onclick="selectDay(this)"> 10 </td> <td onclick="selectDay(this)"> 11 </td> <td onclick="selectDay(this)"> 12 </td> <td onclick="selectDay(this)"> 13 </td> <td onclick="selectDay(this)"> 14 </td> <td onclick="selectDay(this)"> 15 </td> <td onclick="selectDay(this)"> 16 </td> <td onclick="selectDay(this)"> 17 </td> <td onclick="selectDay(this)"> 18 </td> <td onclick="selectDay(this)"> 19 </td> <td onclick="selectDay(this)"> 20 </td> <td onclick="selectDay(this)"> 21 </td> <td onclick="selectDay(this)"> 22 </td> <td onclick="selectDay(this)"> 23 </td> <td onclick="selectDay(this)"> 24 </td> <td onclick="selectDay(this)"> 25 </td> <td onclick="selectDay(this)"> 26 </td> <td onclick="selectDay(this)"> 27 </td> <td onclick="selectDay(this)"> 28 </td> <td onclick="selectDay(this)"> 29 </td> <td onclick="selectDay(this)"> 30 </td> <td onclick="selectDay(this)"> 31 </td> <td onclick="selectDay(this)"> 1 </td> <td onclick="selectDay(this)"> 2 </td> <td onclick="selectDay(this)"> 3 </td> <td onclick="selectDay(this)"> 4 </td> <td onclick="selectDay(this)"> 5 </td> <td onclick="selectDay(this)"> 6 </td> <td onclick="selectDay(this)"> 7 </td> <td onclick="selectDay(this)"> 8 </td> <td onclick="selectDay(this)"> 9 </td> <td onclick="selectDay(this)"> 10 </td> <td onclick="selectDay(this)"> 11 </td> <td onclick="selectDay(this)"> 12 </td> <td onclick="selectDay(this)"> 13 </td> <td onclick="selectDay(this)"> 14 </td> <td onclick="selectDay(this)"> 15 </td> <td onclick="selectDay(this)"> 16 </td> <td onclick="selectDay(this)"> 17 </td> <td onclick="selectDay(this)"> 18 </td> <td onclick="selectDay(this)"> 19 </td> <td onclick="selectDay(this)"> 20 </td> <td onclick="selectDay(this)"> 21 </td> <td onclick="selectDay(this)"> 22 </td> <td onclick="selectDay(this)"> 23 </td> <td onclick="selectDay(this)"> 24 </td> <td onclick="selectDay(this)"> 25 </td> <td onclick="selectDay(this)"> 26 </td> <td onclick="selectDay(this)"> 27 </td> <td onclick="selectDay(this)"> 28 </td> <td onclick="selectDay(this)"> 29 </td> <td onclick="selectDay(this)"> 30 </td> <td onclick="selectDay(this)"> 1 </td> <td onclick="selectDay(this)"> 2 </td> <td onclick="selectDay(this)"> 3 </td> <td onclick="selectDay(this)"> 4 </td> <td onclick="selectDay(this)"> 5 </td> <td onclick="selectDay(this)"> 6 </td> <td onclick="selectDay(this)"> 7 </td> <td onclick="selectDay(this)"> 8 </td> <td onclick="selectDay(this)"> 9 </td> <td onclick="selectDay(this)"> 10 </td> <td onclick="selectDay(this)"> 11 </td> <td onclick="selectDay(this)"> 12 </td> <td onclick="selectDay(this)"> 13 </td> <td onclick="selectDay(this)"> 14 </td> <td onclick="selectDay(this)"> 15 </td> <td onclick="selectDay(this)"> 16 </td> <td onclick="selectDay(this)"> 17 </td> <td onclick="selectDay(this)"> 18 </td> <td onclick="selectDay(this)"> 19 </td> <td onclick="selectDay(this)"> 20 </td> <td onclick="selectDay(this)"> 21 </td> <td onclick="selectDay(this)"> 22 </td> <td onclick="selectDay(this)"> 23 </td> <td onclick="selectDay(this)"> 24 </td> <td onclick="selectDay(this)"> 25 </td> <td onclick="selectDay(this)"> 26 </td> <td onclick="selectDay(this)"> 27 </td> <td onclick="selectDay(this)"> 28 </td> <td onclick="selectDay(this)"> 29 </td> <td onclick="selectDay(this)"> 30 </td> <td onclick="selectDay(this)"> 31 </td> <td onclick="selectDay(this)"> 1 </td> <td onclick="selectDay(this)"> 2 </td> <td onclick="selectDay(this)"> 3 </td> <td onclick="selectDay(this)"> 4 </td> <td onclick="selectDay(this)"> 5 </td> <td onclick="selectDay(this)"> 6 </td> <td onclick="selectDay(this)"> 7 </td> <td onclick="selectDay(this)"> 8 </td> <td onclick="selectDay(this)"> 9 </td> <td onclick="selectDay(this)"> 10 </td> <td onclick="selectDay(this)"> 11 </td> <td onclick="selectDay(this)"> 12 </td> <td onclick="selectDay(this)"> 13 </td> <td onclick="selectDay(this)"> 14 </td> <td onclick="selectDay(this)"> 15 </td> <td onclick="selectDay(this)"> 16 </td> <td onclick="selectDay(this)"> 17 </td> <td onclick="selectDay(this)"> 18 </td> <td onclick="selectDay(this)"> 19 </td> <td onclick="selectDay(this)"> 20 </td> <td onclick="selectDay(this)"> 21 </td> <td onclick="selectDay(this)"> 22 </td> <td onclick="selectDay(this)"> 23 </td> <td onclick="selectDay(this)"> 24 </td> <td onclick="selectDay(this)"> 25 </td> <td onclick="selectDay(this)"> 26 </td> <td onclick="selectDay(this)"> 27 </td> <td onclick="selectDay(this)"> 28 </td> <td onclick="selectDay(this)"> 29 </td> <td onclick="selectDay(this)"> 30 </td> <td onclick="selectDay(this)"> 1 </td> <td onclick="selectDay(this)"> 2 </td> <td onclick="selectDay(this)"> 3 </td> <td onclick="selectDay(this)"> 4 </td> <td onclick="selectDay(this)"> 5 </td> <td onclick="selectDay(this)"> 6 </td> <td onclick="selectDay(this)"> 7 </td> <td onclick="selectDay(this)"> 8 </td> <td onclick="selectDay(this)"> 9 </td> <td onclick="selectDay(this)"> 10 </td> <td onclick="selectDay(this)"> 11 </td> <td onclick="selectDay(this)"> 12 </td> <td onclick="selectDay(this)"> 13 </td> <td onclick="selectDay(this)"> 14 </td> <td onclick="selectDay(this)"> 15 </td> <td onclick="selectDay(this)"> 16 </td> <td onclick="selectDay(this)"> 17 </td> <td onclick="selectDay(this)"> 18 </td> <td onclick="selectDay(this)"> 19 </td> <td onclick="selectDay(this)"> 20 </td> <td onclick="selectDay(this)"> 21 </td> <td onclick="selectDay(this)"> 22 </td> <td onclick="selectDay(this)"> 23 </td> <td onclick="selectDay(this)"> 24 </td> <td onclick="selectDay(this)"> 25 </td> <td onclick="selectDay(this)"> 26 </td> <td onclick="selectDay(this)"> 27 </td> <td onclick="selectDay(this)"> 28 </td> <td onclick="selectDay(this)"> 29 </td> <td onclick="selectDay(this)"> 30 </td> <td onclick="selectDay(this)"> 31 </td> <td onclick="selectDay(this)"> 1 </td> <td onclick="selectDay(this)"> 2 </td> <td onclick="selectDay(this)"> 3 </td> <td onclick="selectDay(this)"> 4 </td> <td onclick="selectDay(this)"> 5 </td> <td onclick="selectDay(this)"> 6 </td> <td onclick="selectDay(this)"> 7 </td> <td onclick="selectDay(this)"> 8 </td> <td onclick="selectDay(this)"> 9 </td> <td onclick="selectDay(this)"> 10 </td> <td onclick="selectDay(this)"> 11 </td> <td onclick="selectDay(this)"> 12 </td> <td onclick="selectDay(this)"> 13 </td> <td onclick="selectDay(this)"> 14 </td> <td onclick="selectDay(this)"> 15 </td> <td onclick="selectDay(this)"> 16 </td> <td onclick="selectDay(this)"> 17 </td> <td onclick="selectDay(this)"> 18 </td> <td onclick="selectDay(this)"> 19 </td> <td onclick="selectDay(this)"> 20 </td> <td onclick="selectDay(this)"> 21 </td> <td onclick="selectDay(this)"> 22 </td> <td onclick="selectDay(this)"> 23 </td> <td onclick="selectDay(this)"> 24 </td> <td onclick="selectDay(this)"> 25 </td> <td onclick="selectDay(this)"> 26 </td> <td onclick="selectDay(this)"> 27 </td> <td onclick="selectDay(this)"> 28 </td> <td onclick="selectDay(this)"> 29 </td> <td onclick="selectDay(this)"> 30 </td> <td onclick="selectDay(this)"> 31 </td> <td onclick="selectDay(this)"> 1 </td> <td onclick="selectDay(this)"> 2 </td> <td onclick="selectDay(this)"> 3 </td> <td onclick="selectDay(this)"> 4 </td> <td onclick="selectDay(this)"> 5 </td> <td onclick="selectDay(this)"> 6 </td> <td onclick="selectDay(this)"> 7 </td> <td onclick="selectDay(this)"> 8 </td> <td onclick="selectDay(this)"> 9 </td> <td onclick="selectDay(this)"> 10 </td> <td onclick="selectDay(this)"> 11 </td> <td onclick="selectDay(this)"> 12 </td> <td onclick="selectDay(this)"> 13 </td> <td onclick="selectDay(this)"> 14 </td> <td onclick="selectDay(this)"> 15 </td> <td onclick="selectDay(this)"> 16 </td> <td onclick="selectDay(this)"> 17 </td> <td onclick="selectDay(this)"> 18 </td> <td onclick="selectDay(this)"> 19 </td> <td onclick="selectDay(this)"> 20 </td> <td onclick="selectDay(this)"> 21 </td> <td onclick="selectDay(this)"> 22 </td> <td onclick="selectDay(this)"> 23 </td> <td onclick="selectDay(this)"> 24 </td> <td onclick="selectDay(this)"> 25 </td> <td onclick="selectDay(this)"> 26 </td> <td onclick="selectDay(this)"> 27 </td> <td onclick="selectDay(this)"> 28 </td> <td onclick="selectDay(this)"> 29 </td> <td onclick="selectDay(this)"> 30 </td> <td onclick="selectDay(this)"> 1 </td> <td onclick="selectDay(this)"> 2 </td> <td onclick="selectDay(this)"> 3 </td> <td onclick="selectDay(this)"> 4 </td> <td onclick="selectDay(this)"> 5 </td> <td onclick="selectDay(this)"> 6 </td> <td onclick="selectDay(this)"> 7 </td> <td onclick="selectDay(this)"> 8 </td> <td onclick="selectDay(this)"> 9 </td> <td onclick="selectDay(this)"> 10 </td> <td onclick="selectDay(this)"> 11 </td> <td onclick="selectDay(this)"> 12 </td> <td onclick="selectDay(this)"> 13 </td> <td onclick="selectDay(this)"> 14 </td> <td onclick="selectDay(this)"> 15 </td> <td onclick="selectDay(this)"> 16 </td> <td onclick="selectDay(this)"> 17 </td> <td onclick="selectDay(this)"> 18 </td> <td onclick="selectDay(this)"> 19 </td> <td onclick="selectDay(this)"> 20 </td> <td onclick="selectDay(this)"> 21 </td> <td onclick="selectDay(this)"> 22 </td> <td onclick="selectDay(this)"> 23 </td> <td onclick="selectDay(this)"> 24 </td> <td onclick="selectDay(this)"> 25 </td> <td onclick="selectDay(this)"> 26 </td> <td onclick="selectDay(this)"> 27 </td> <td onclick="selectDay(this)"> 28 </td> <td onclick="selectDay(this)"> 29 </td> <td onclick="selectDay(this)"> 30 </td> <td onclick="selectDay(this)"> 31 </td> <td onclick="selectDay(this)"> 1 </td> <td onclick="selectDay(this)"> 2 </td> <td onclick="selectDay(this)"> 3 </td> <td onclick="selectDay(this)"> 4 </td> <td onclick="selectDay(this)"> 5 </td> <td onclick="selectDay(this)"> 6 </td> <td onclick="selectDay(this)"> 7 </td> <td onclick="selectDay(this)"> 8 </td> <td onclick="selectDay(this)"> 9 </td> <td onclick="selectDay(this)"> 10 </td> <td onclick="selectDay(this)"> 11 </td> <td onclick="selectDay(this)"> 12 </td> <td onclick="selectDay(this)"> 13 </td> <td onclick="selectDay(this)"> 14 </td> <td onclick="selectDay(this)"> 15 </td> <td onclick="selectDay(this)"> 16 </td> <td onclick="selectDay(this)"> 17 </td> <td onclick="selectDay(this)"> 18 </td> <td onclick="selectDay(this)"> 19 </td> <td onclick="selectDay(this)"> 20 </td> <td onclick="selectDay(this)"> 21 </td> <td onclick="selectDay(this)"> 22 </td> <td onclick="selectDay(this)"> 23 </td> <td onclick="selectDay(this)"> 24 </td> <td onclick="selectDay(this)"> 25 </td> <td onclick="selectDay(this)"> 26 </td> <td onclick="selectDay(this)"> 27 </td> <td onclick="selectDay(this)"> 28 </td> <td onclick="selectDay(this)"> 29 </td> <td onclick="selectDay(this)"> 30 </td> <td onclick="selectDay(this)"> 1 </td> <td onclick="selectDay(this)"> 2 </td> <td onclick="selectDay(this)"> 3 </td> <td onclick="selectDay(this)"> 4 </td> <td onclick="selectDay(this)"> 5 </td> <td onclick="selectDay(this)"> 6 </td> <td onclick="selectDay(this)"> 7 </td> <td onclick="selectDay(this)"> 8 </td> <td onclick="selectDay(this)"> 9 </td> <td onclick="selectDay(this)"> 10 </td> <td onclick="selectDay(this)"> 11 </td> <td onclick="selectDay(this)"> 12 </td> <td onclick="selectDay(this)"> 13 </td> <td onclick="selectDay(this)"> 14 </td> <td onclick="selectDay(this)"> 15 </td> <td onclick="selectDay(this)"> 16 </td> <td onclick="selectDay(this)"> 17 </td> <td onclick="selectDay(this)"> 18 </td> <td onclick="selectDay(this)"> 19 </td> <td onclick="selectDay(this)"> 20 </td> <td onclick="selectDay(this)"> 21 </td> <td onclick="selectDay(this)"> 22 </td> <td onclick="selectDay(this)"> 23 </td> <td onclick="selectDay(this)"> 24 </td> <td onclick="selectDay(this)"> 25 </td> <td onclick="selectDay(this)"> 26 </td> <td onclick="selectDay(this)"> 27 </td> <td onclick="selectDay(this)"> 28 </td> <td onclick="selectDay(this)"> 29 </td> <td onclick="selectDay(this)"> 30 </td> <td onclick="selectDay(this)"> 31 </td>
</tr></tbody></table>
</div>
'''